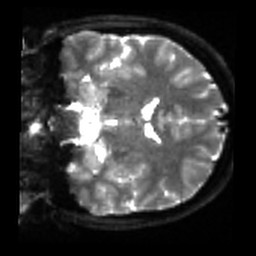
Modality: sbref
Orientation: coronal
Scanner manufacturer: siemens
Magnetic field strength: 3 T
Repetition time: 4 s
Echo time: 0.0594 s